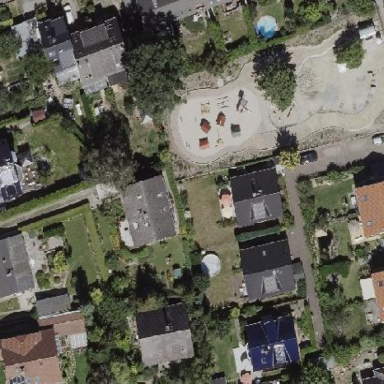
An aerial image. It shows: Playground area for leisure activities on the land.